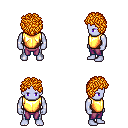
a pixel art fantasy rpg character, male body template, dark elf, purple skin, gold chest armor, magenta pants, light blonde curly afro hairstyle, four views (front, back, left, right), 2x2 character sprite sheet, small pixel art, hard edges, no anti-aliasing